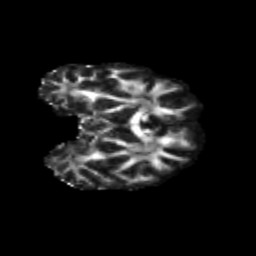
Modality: FA
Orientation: coronal
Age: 29
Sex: male
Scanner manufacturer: siemens
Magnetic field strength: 3 T
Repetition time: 1.8 s
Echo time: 0.07 s